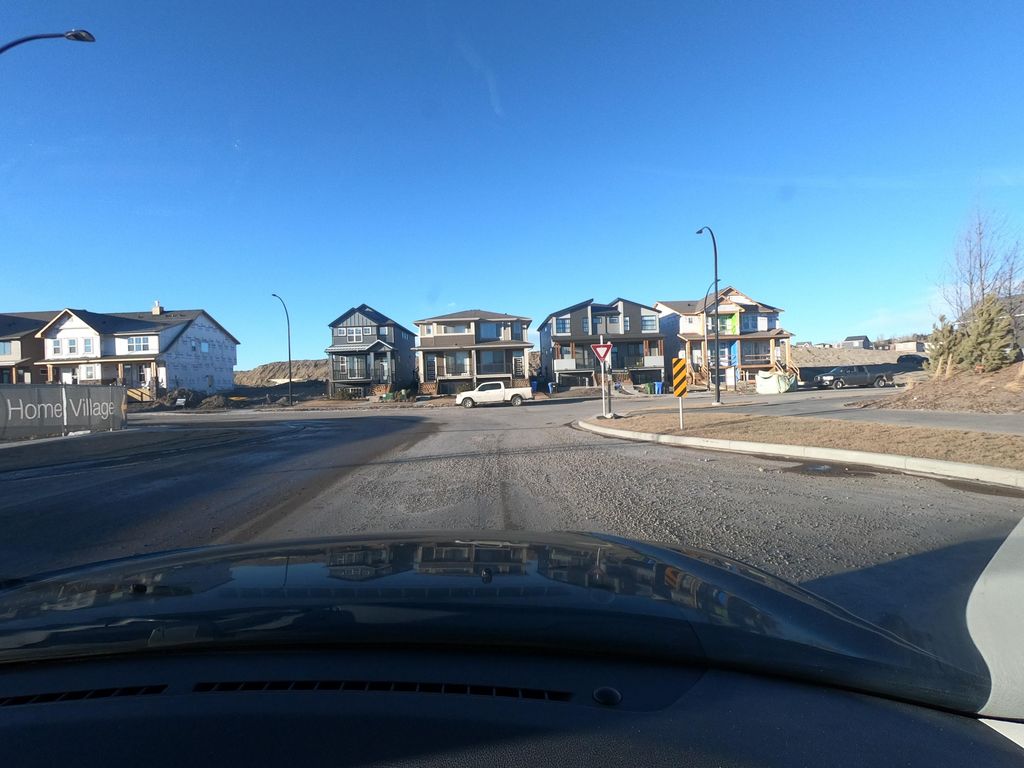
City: calgary